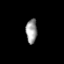
Tissue: prostate
Cell type: Fibroblasts
Senescence score: 0.7044
Nuclear area (px): 261
Mean DAPI intensity: 155.874